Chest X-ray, AP view. Patient: 66 years old, sex M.
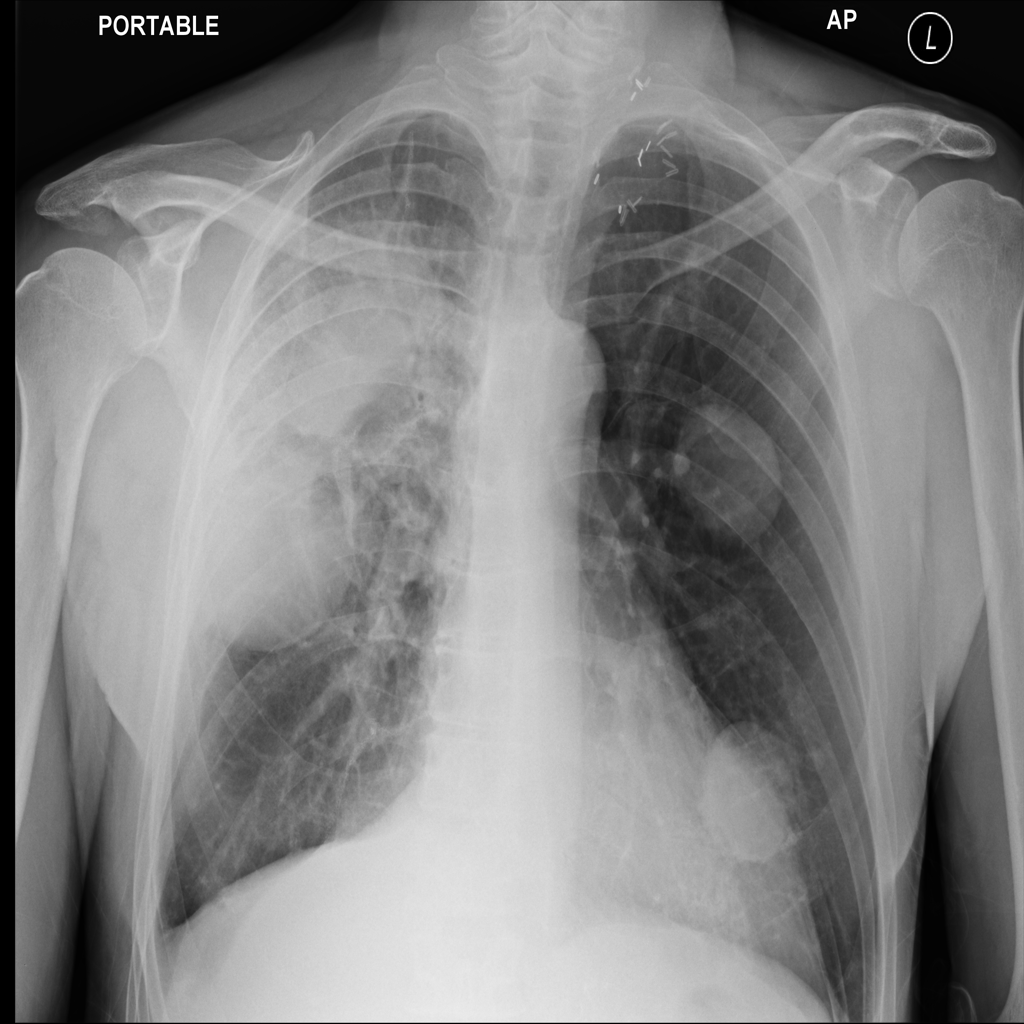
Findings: Consolidation, Mass, Nodule